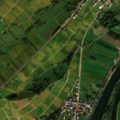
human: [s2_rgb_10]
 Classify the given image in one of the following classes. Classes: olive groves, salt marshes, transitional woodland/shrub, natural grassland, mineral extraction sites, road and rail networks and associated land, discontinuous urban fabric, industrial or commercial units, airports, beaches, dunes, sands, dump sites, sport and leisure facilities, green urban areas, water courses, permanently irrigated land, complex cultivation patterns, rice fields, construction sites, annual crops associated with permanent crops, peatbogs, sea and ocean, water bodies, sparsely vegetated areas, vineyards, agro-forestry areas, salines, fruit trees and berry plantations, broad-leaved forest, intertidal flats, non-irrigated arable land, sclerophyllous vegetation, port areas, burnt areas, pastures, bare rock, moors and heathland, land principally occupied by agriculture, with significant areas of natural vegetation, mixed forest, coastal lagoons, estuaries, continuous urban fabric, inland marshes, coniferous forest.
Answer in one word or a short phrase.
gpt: discontinuous urban fabric, vineyards, land principally occupied by agriculture, with significant areas of natural vegetation, broad-leaved forest, water courses, water bodies